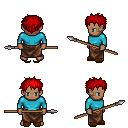
a pixel art fantasy rpg character, male body template, human, dark skin, teal long-sleeve shirt, robe skirt, red bedhead hairstyle, brown slippers, spear, four views (front, back, left, right), 2x2 character sprite sheet, small pixel art, hard edges, no anti-aliasing